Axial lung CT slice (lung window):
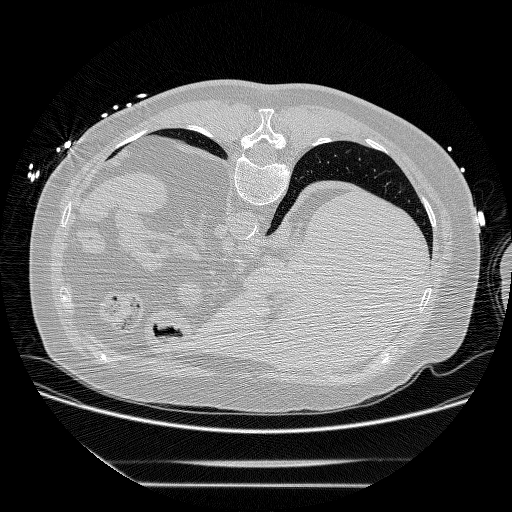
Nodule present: no